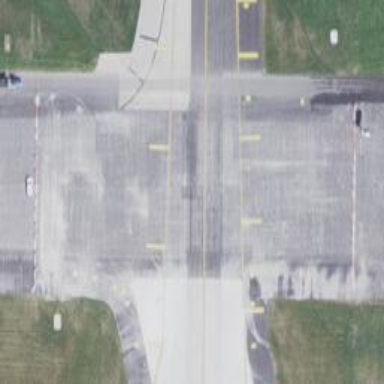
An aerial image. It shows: Image of taxiway at airport.